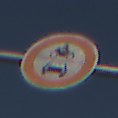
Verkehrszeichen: VerbotKraftfahrzeuge
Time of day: MorningAfternoon
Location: Outdoor (Nature)
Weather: Clear
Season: Winter
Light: Natural